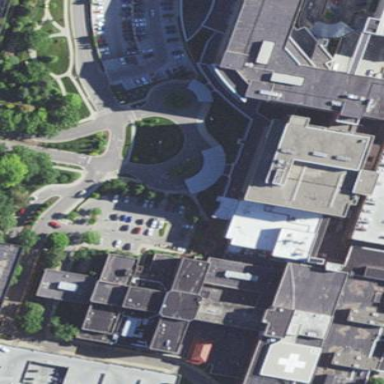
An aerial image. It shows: Healthcare facility identified as hospital.